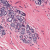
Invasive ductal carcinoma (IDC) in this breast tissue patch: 0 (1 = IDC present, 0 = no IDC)